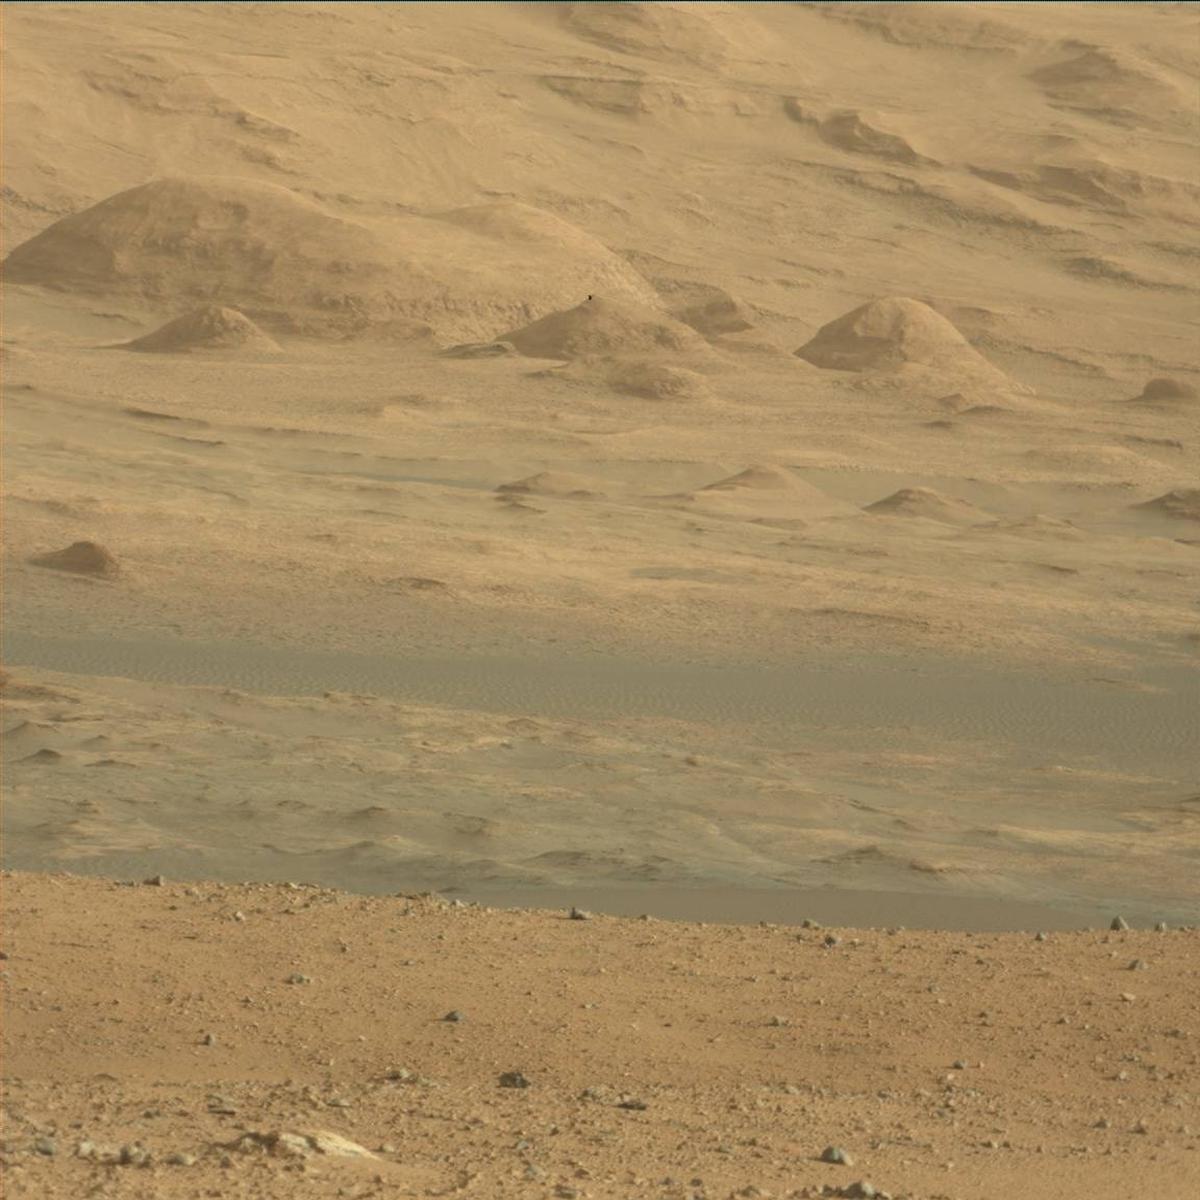
Terrain classes present: Bedrock, Ridge, Rock, Sand / Soil